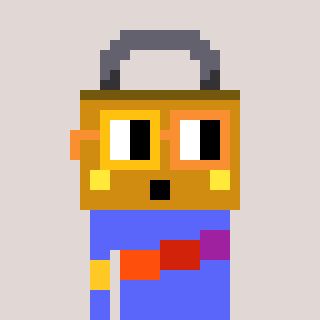
a pixel art character with square yellow and orange glasses, a lock-shaped head and a purple-colored body on a warm background